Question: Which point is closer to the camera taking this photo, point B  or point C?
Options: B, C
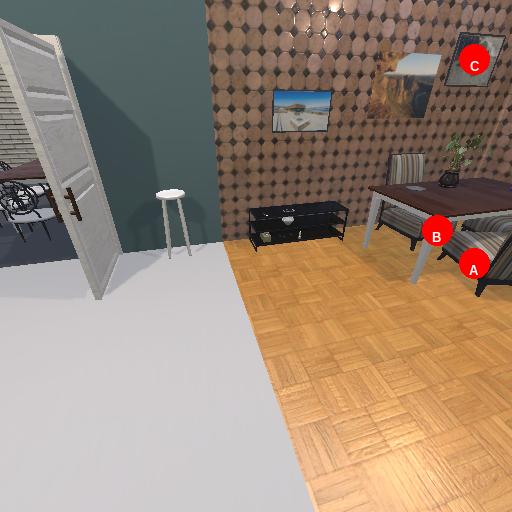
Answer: B